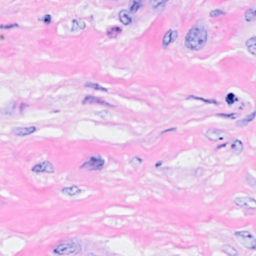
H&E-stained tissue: Breast